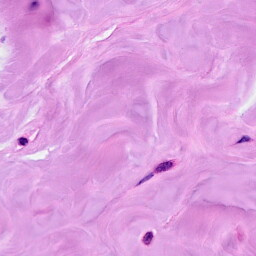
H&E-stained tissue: Breast